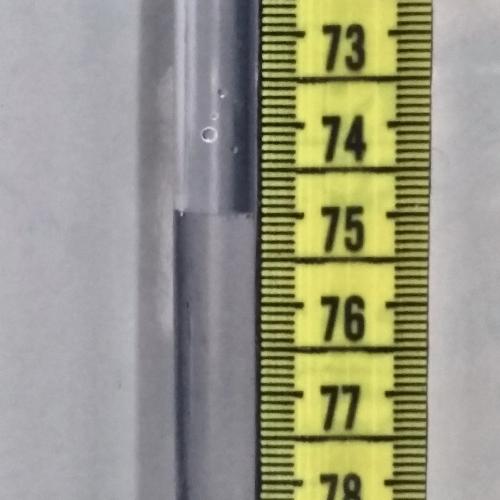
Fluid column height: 75.0 cm